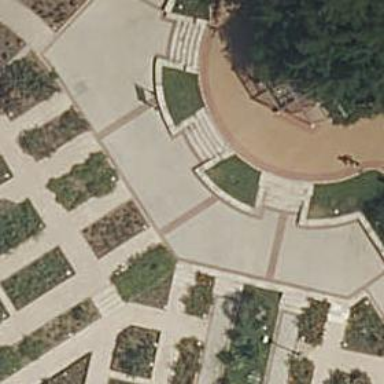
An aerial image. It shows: Set of steps made of paving stones.